Aerial crown-view tile of a tropical tree (Barro Colorado Island, Panama), acquired 20240716:
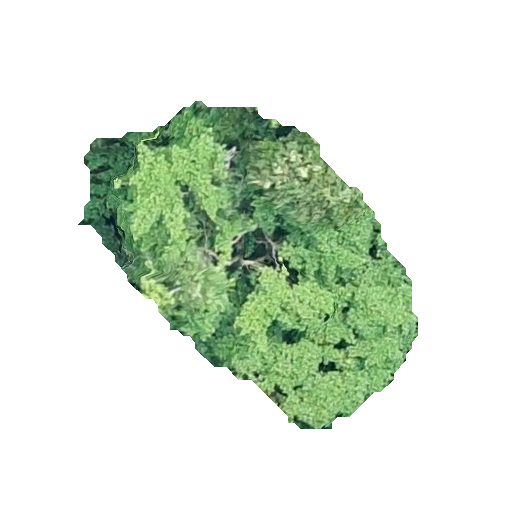
Species: Tabernaemontana arborea
GBIF accepted scientific name: Tabernaemontana arborea
Crown area: 106.332 m²